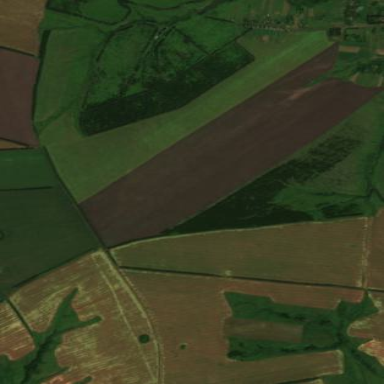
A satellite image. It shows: Farmland with wheat crops ready to be harvested.